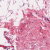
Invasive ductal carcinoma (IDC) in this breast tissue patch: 0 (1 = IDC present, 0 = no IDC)